Field crop: maize
Growth stage: 2
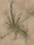
Species: salsola